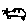
Label: car